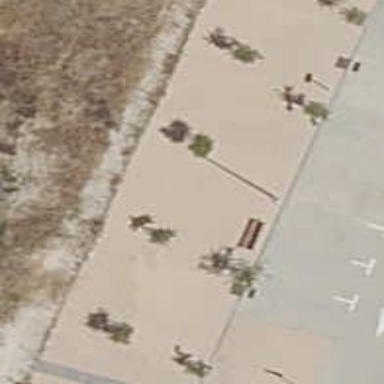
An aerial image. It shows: Bench.